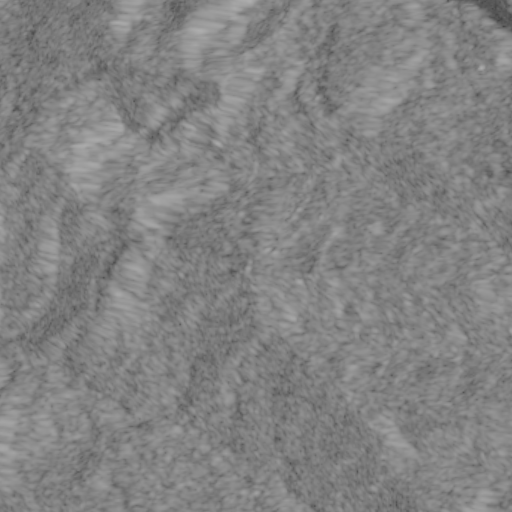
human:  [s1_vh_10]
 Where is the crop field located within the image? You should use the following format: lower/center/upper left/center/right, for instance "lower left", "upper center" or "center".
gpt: The crop field is located in the lower right of the image.
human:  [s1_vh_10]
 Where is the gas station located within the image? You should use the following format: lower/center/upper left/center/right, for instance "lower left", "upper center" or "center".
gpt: The gas station is located in the upper right of the image.
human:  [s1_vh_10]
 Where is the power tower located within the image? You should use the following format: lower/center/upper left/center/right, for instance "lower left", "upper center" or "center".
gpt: The power tower is located in the upper right of the image.
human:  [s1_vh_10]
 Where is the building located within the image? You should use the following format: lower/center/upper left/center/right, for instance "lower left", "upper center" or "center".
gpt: There is no building in the image.

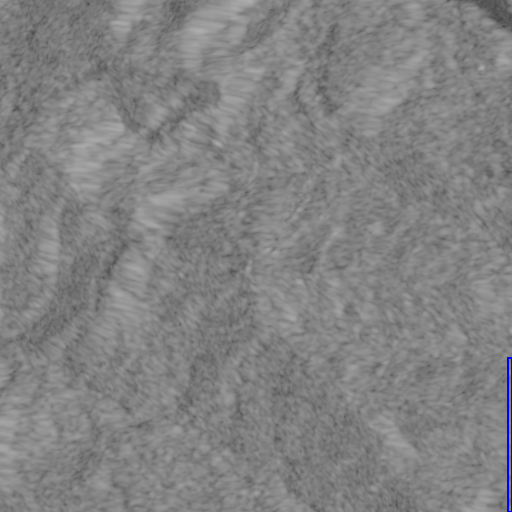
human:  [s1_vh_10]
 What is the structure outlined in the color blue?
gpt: The structure outlined in blue is a crop field.
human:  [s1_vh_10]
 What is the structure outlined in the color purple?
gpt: There is no purple outline.